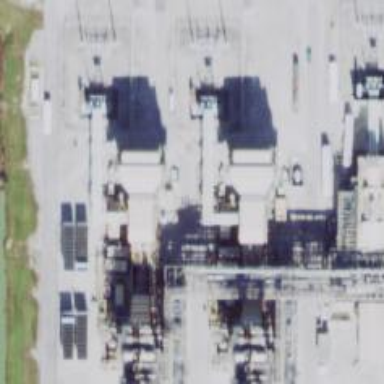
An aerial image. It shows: Generator powered by gas. It is combined cycle generator.